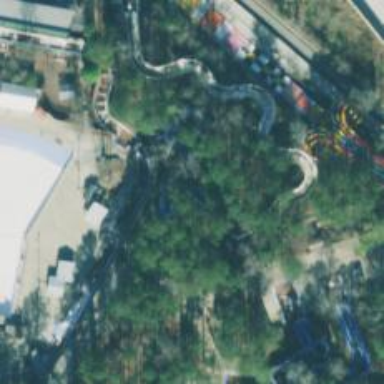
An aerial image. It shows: Water slide attraction.